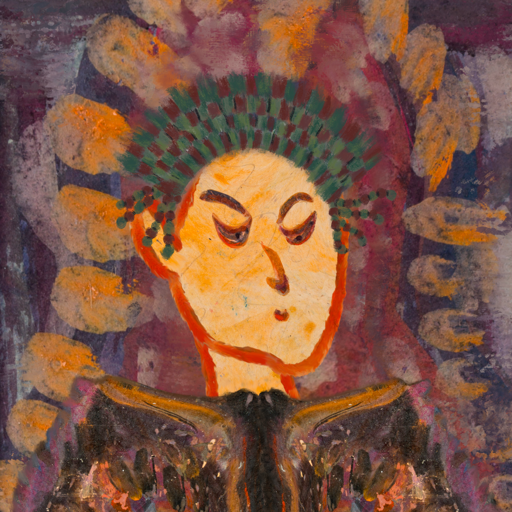
Background: Doll, Head And Neck Side: Experience, Face Side: Hypocrite, Bust: Gypsy_Queen, Hair Side: Blank, Head Accessory: After_Raid_Crown, Second Necklace: Blank, Necklace: Blank, Baby: Blank